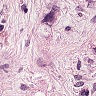
Metastatic tissue present: yes